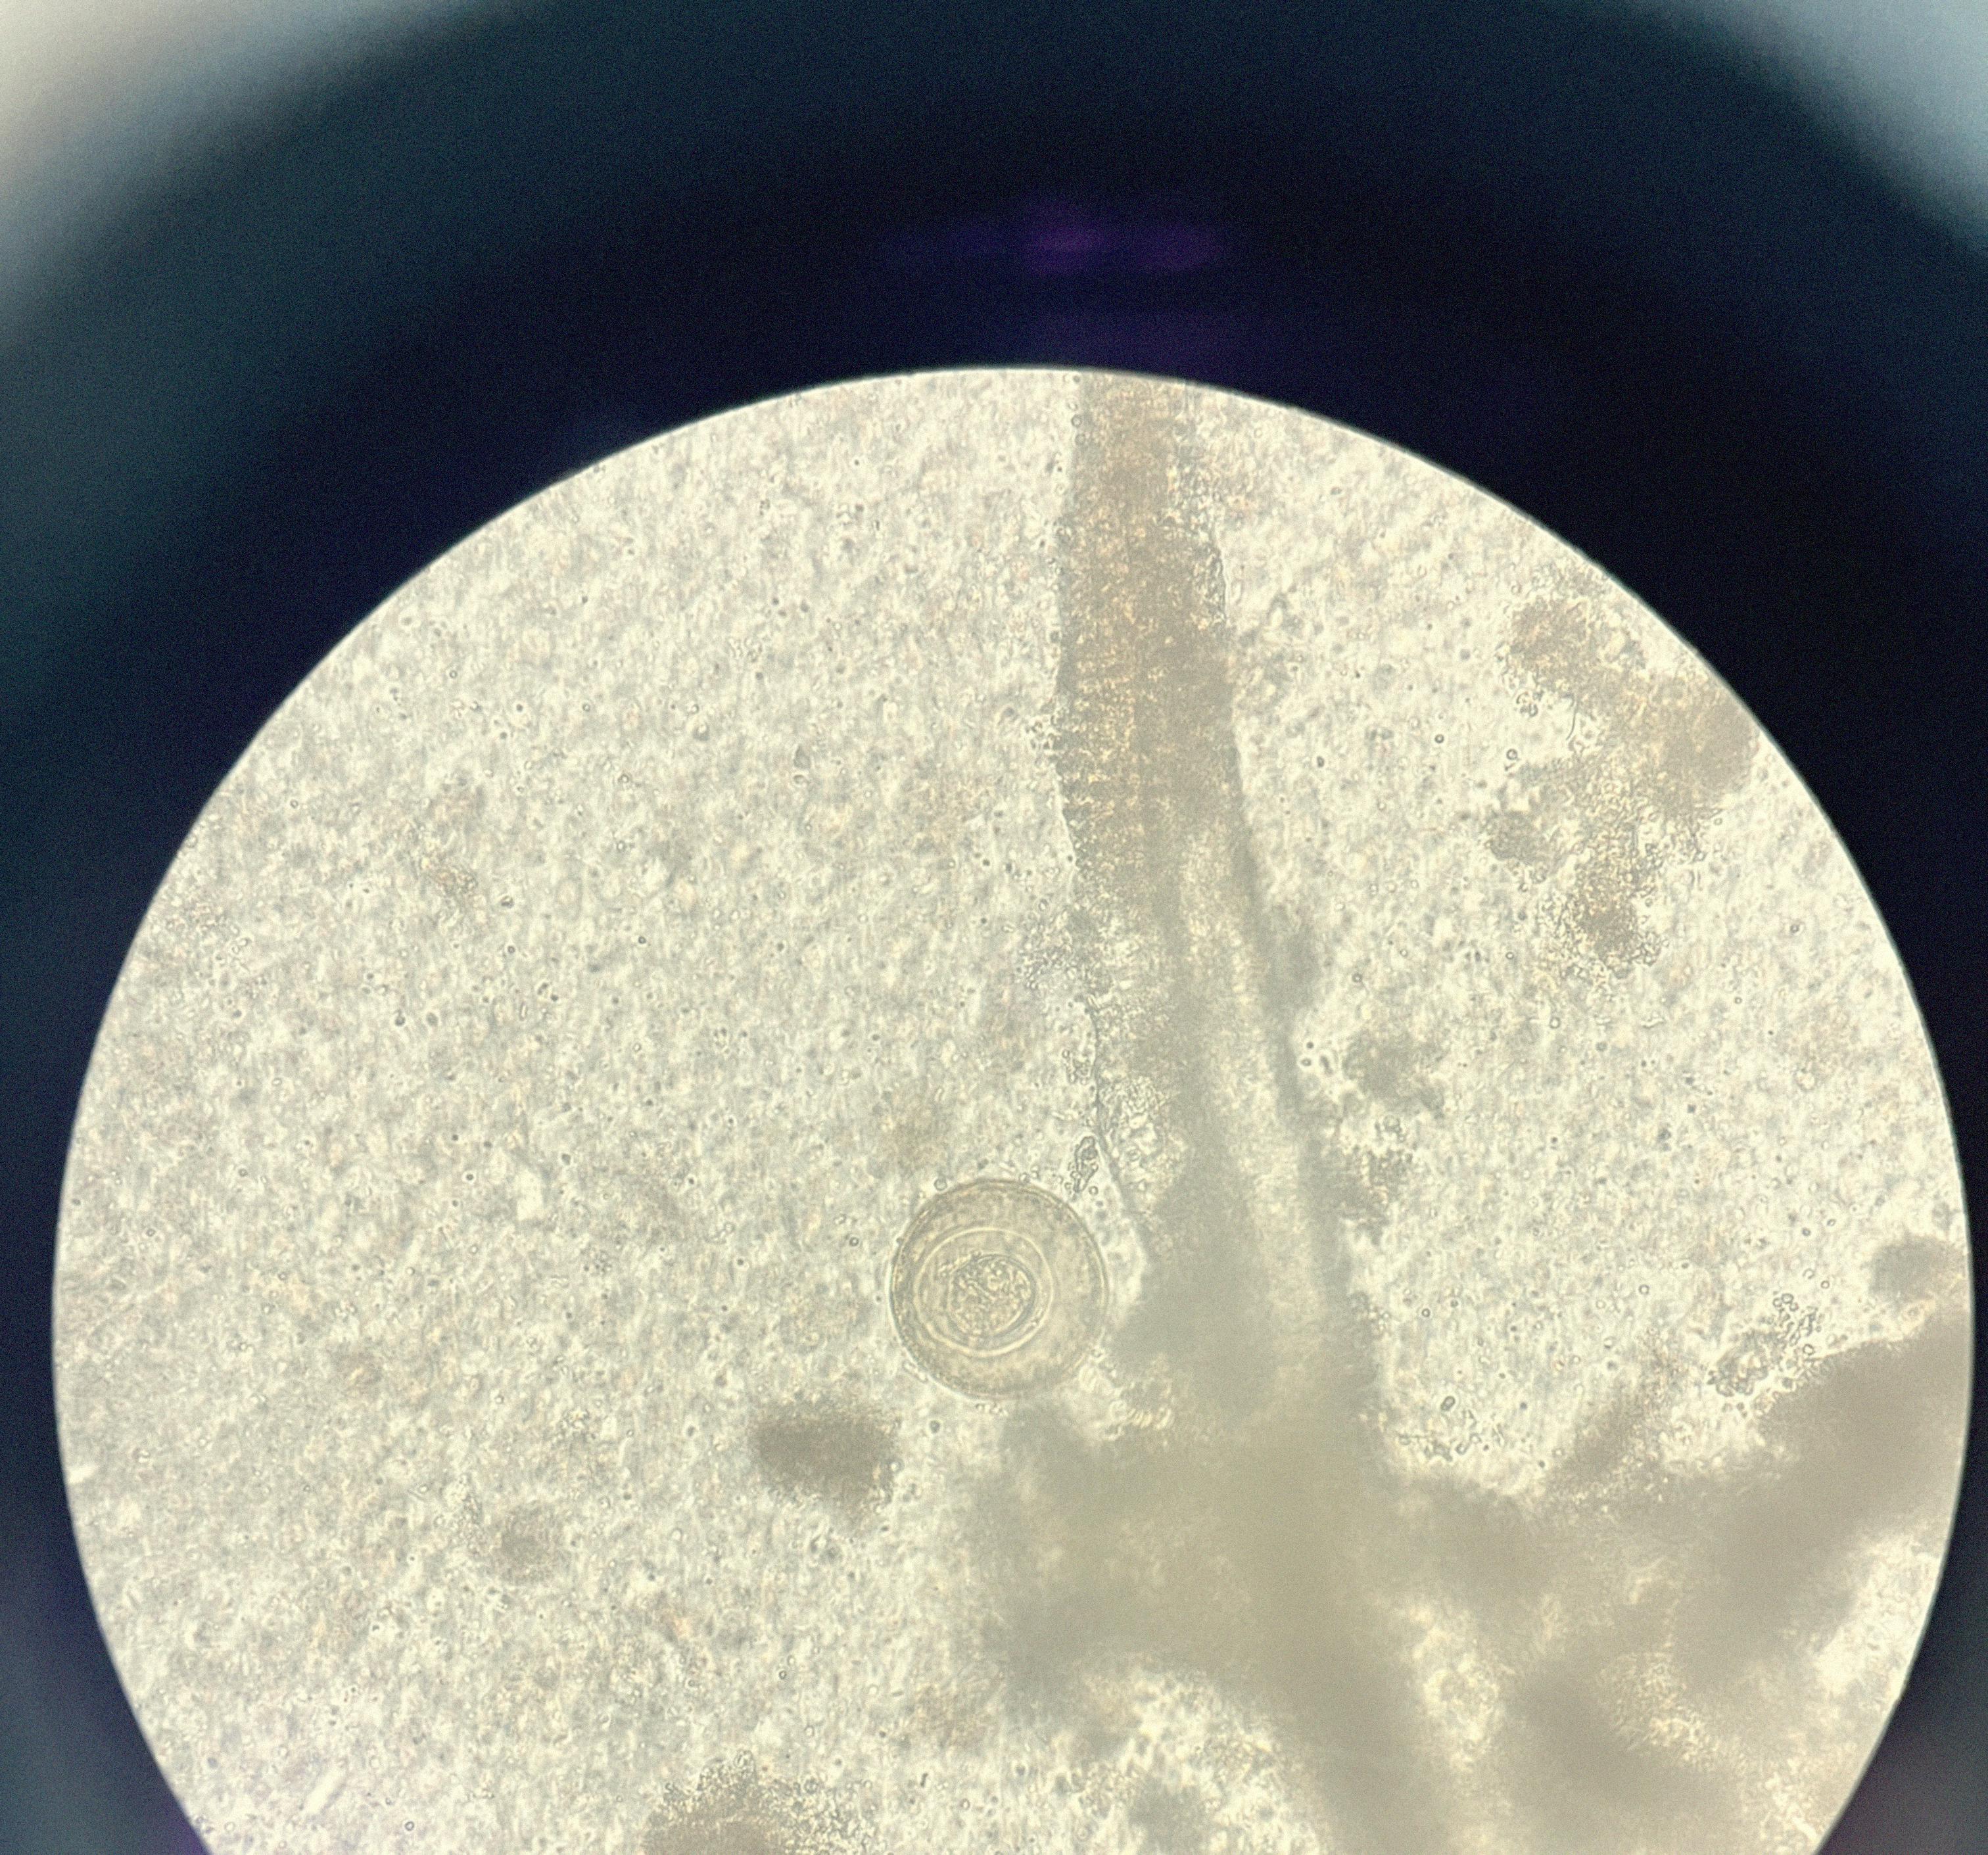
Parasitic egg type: Hymenolepis diminuta